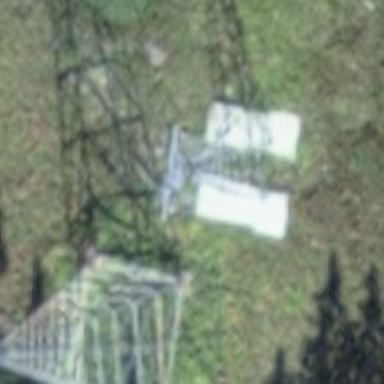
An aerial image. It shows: Pylon used for aerialway.